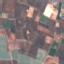
Label: PermanentCrop